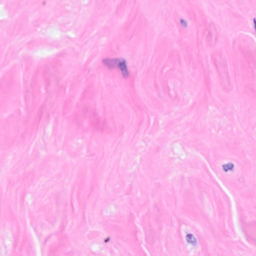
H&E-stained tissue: Breast